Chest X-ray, PA view. Patient: 55 years old, sex M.
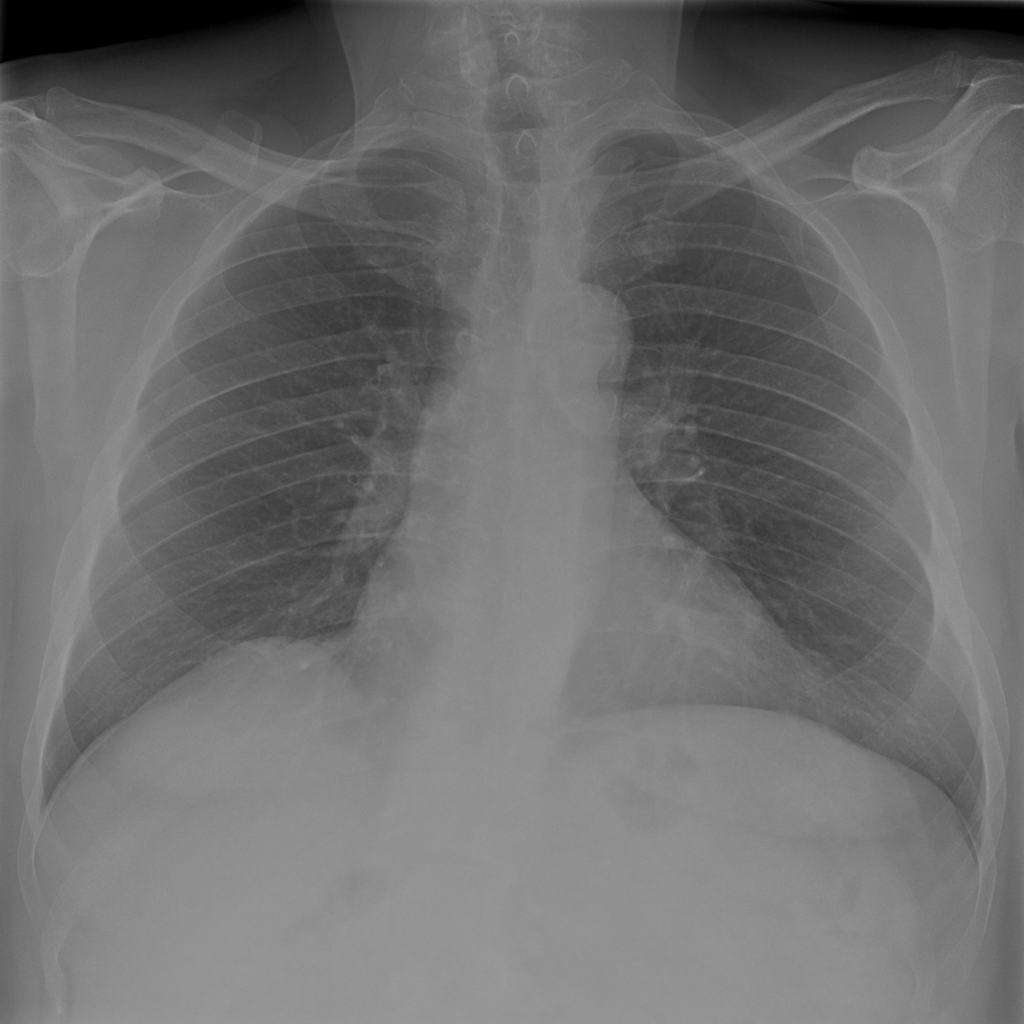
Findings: Infiltration